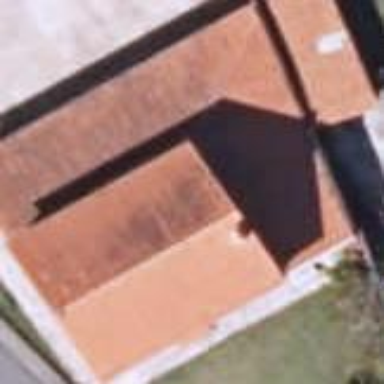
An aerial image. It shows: Simple and straightforward house.